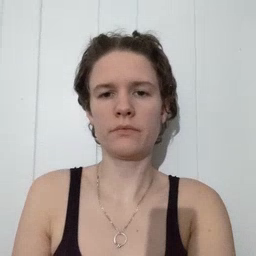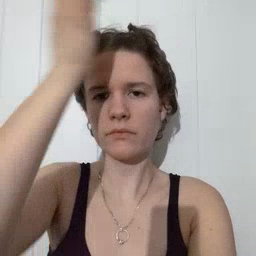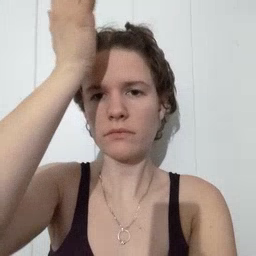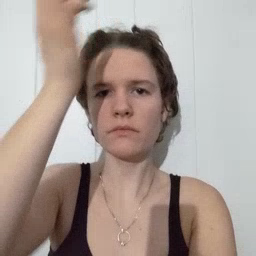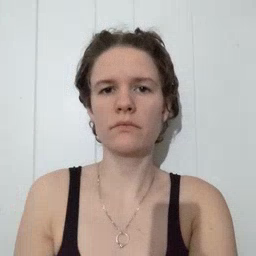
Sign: garbage